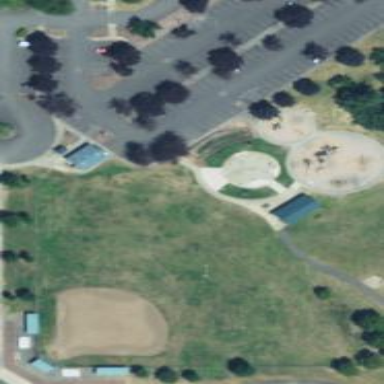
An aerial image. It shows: Baseball pitch in park area.